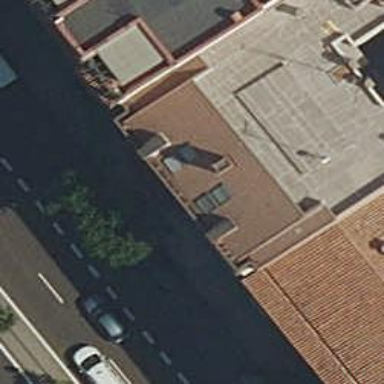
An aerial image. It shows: Pub.